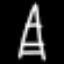
Label: The Eiffel Tower